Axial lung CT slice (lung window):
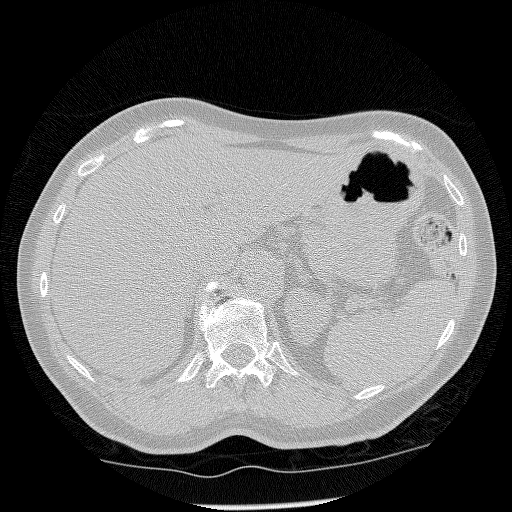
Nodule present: no